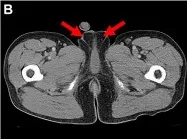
Computed tomography (CT) images of male choriocarcinoma with multiple systemic metastases (December 15, 2018). (E) The coronal image in the venous phase reveals multiple enlarged lymph nodes in the retroperitoneum, merging with one another (dashed arrows).
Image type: radiology (ct)